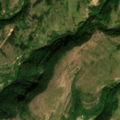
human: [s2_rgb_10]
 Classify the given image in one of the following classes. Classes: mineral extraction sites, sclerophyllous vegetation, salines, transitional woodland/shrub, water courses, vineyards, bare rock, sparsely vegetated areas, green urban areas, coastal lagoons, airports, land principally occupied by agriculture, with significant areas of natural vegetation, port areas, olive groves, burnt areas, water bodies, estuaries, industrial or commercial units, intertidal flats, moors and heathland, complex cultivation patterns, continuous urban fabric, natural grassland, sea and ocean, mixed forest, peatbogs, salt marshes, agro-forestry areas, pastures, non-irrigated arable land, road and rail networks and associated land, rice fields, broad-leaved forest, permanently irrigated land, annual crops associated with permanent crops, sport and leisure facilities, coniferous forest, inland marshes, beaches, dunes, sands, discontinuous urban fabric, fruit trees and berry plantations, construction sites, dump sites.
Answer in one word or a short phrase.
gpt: broad-leaved forest, natural grassland, transitional woodland/shrub